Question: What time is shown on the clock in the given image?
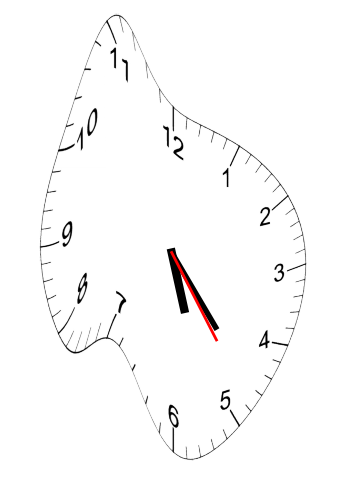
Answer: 05:23:24